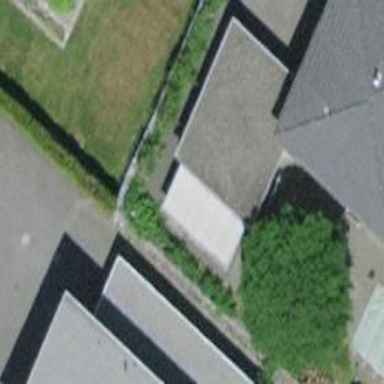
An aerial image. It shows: Garage building.